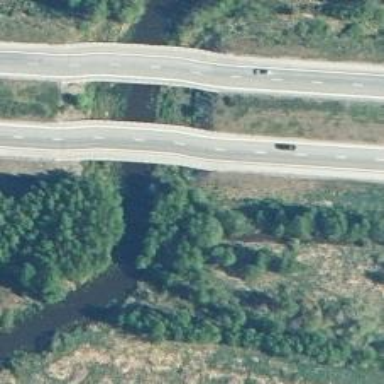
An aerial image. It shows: Asphalt bridge over motorway.